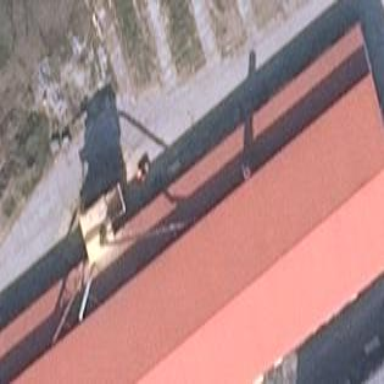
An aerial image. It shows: Industrial building.